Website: home-depot
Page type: payment
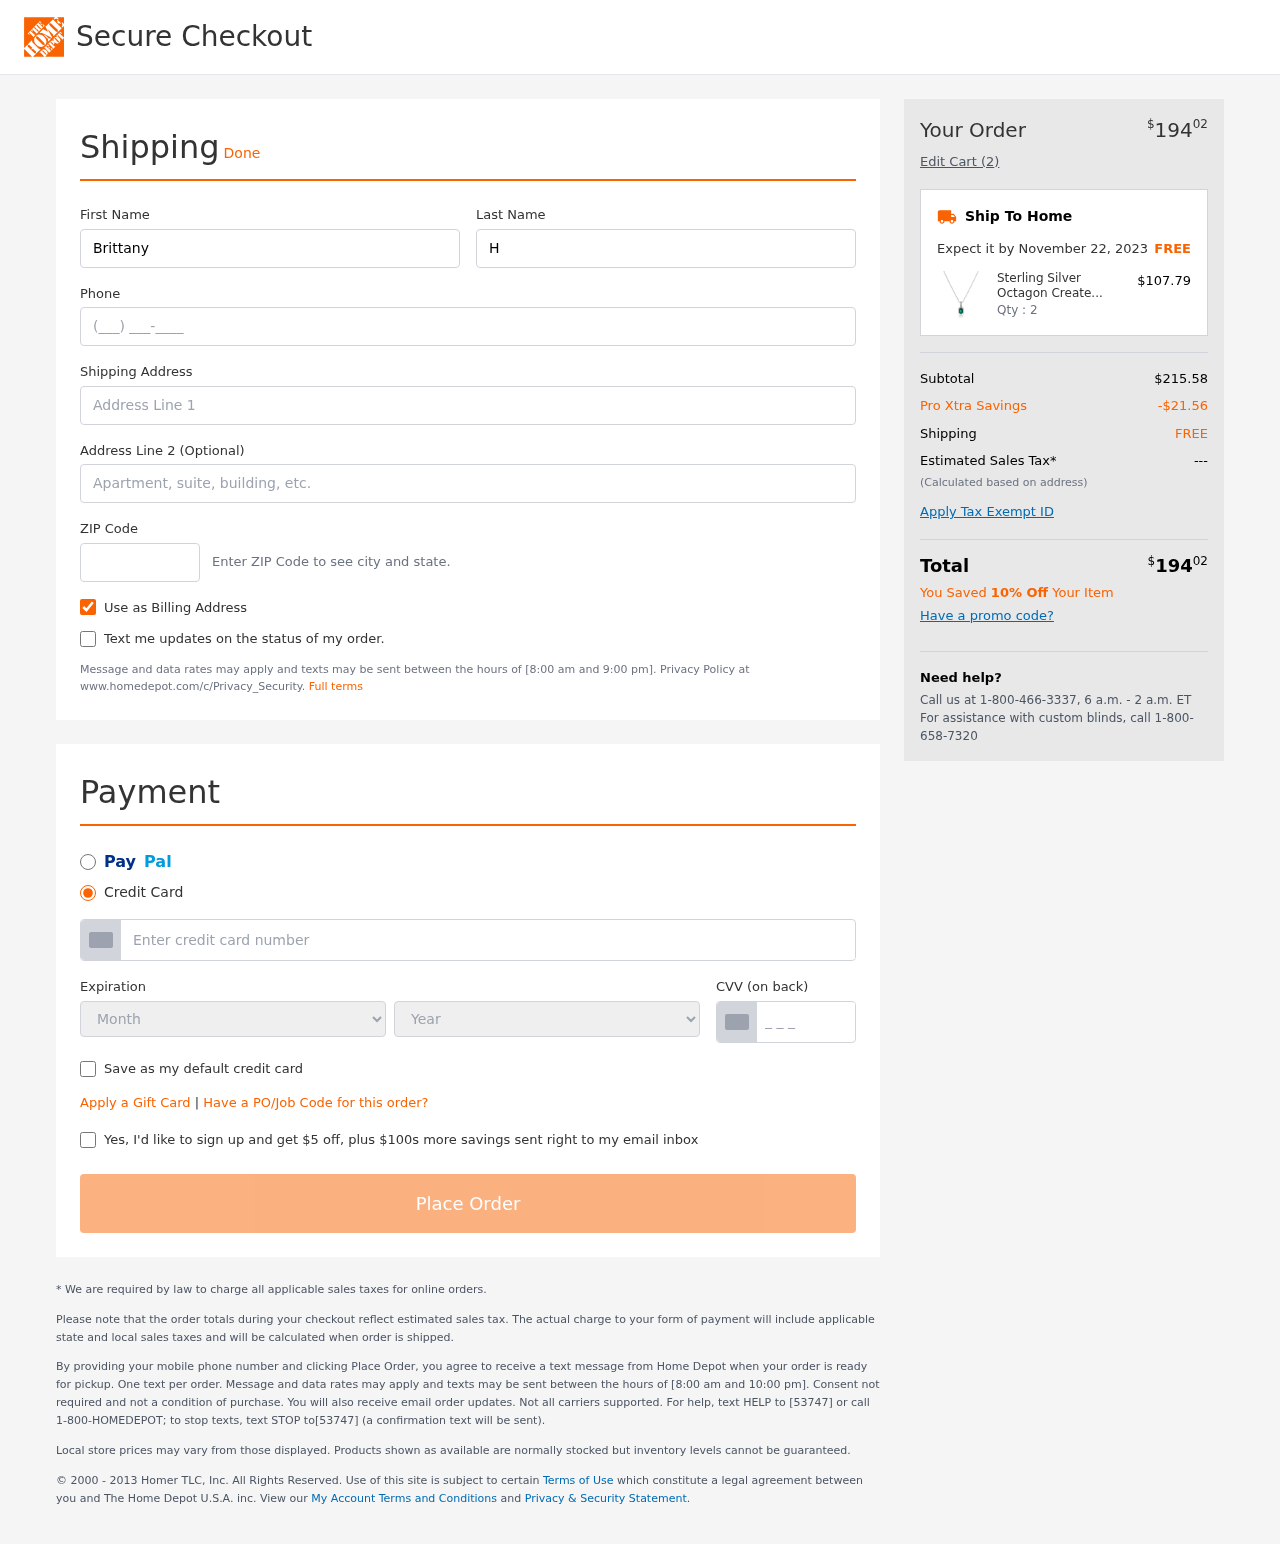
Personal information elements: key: PII_CARD_CVV
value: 402
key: PII_CARD_EXPIRY_MONTH
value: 11
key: PII_CARD_EXPIRY_YEAR
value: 30
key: PII_CARD_NUMBER
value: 2275 6106 5887 5844
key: PII_FIRSTNAME
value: Brittany
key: PII_LASTNAME
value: Harris
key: PII_PHONE
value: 2664812625
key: PII_POSTCODE
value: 16860
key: PII_STREET
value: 172 Marcus Glens
Product elements: key: PRODUCT1_NAME
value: Sterling Silver Octagon Created Emerald and Round Created White Sapphire Pendant Necklace
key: PRODUCT1_PRICE
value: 107.79
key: PRODUCT1_QUANTITY
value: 2
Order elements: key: ORDER_TOTAL
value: $19402
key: ORDER_NUM_ITEMS
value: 2
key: ORDER_DELIVERY_DATE
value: November 22, 2023
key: ORDER_SUBTOTAL
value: $215.58
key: ORDER_DISCOUNT
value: -$21.56
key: ORDER_SHIPPING_COST
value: FREE